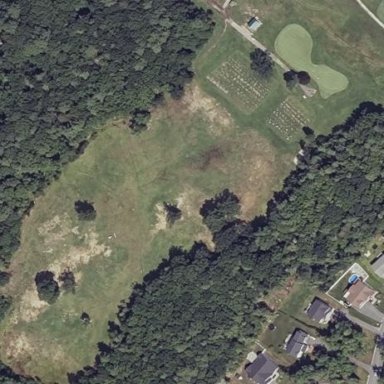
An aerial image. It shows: Driving range for golf practice.